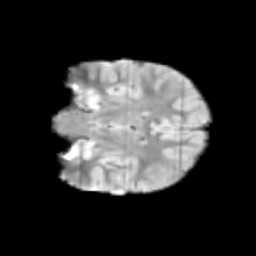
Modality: T2w
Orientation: coronal
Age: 9
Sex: female
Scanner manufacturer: siemens
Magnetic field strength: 3 T
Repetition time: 3.8 s
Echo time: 0.07 s